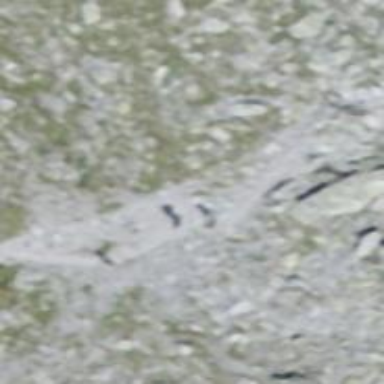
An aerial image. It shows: Path with excellent visibility for trail.